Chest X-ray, PA view. Patient: 67 years old, sex F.
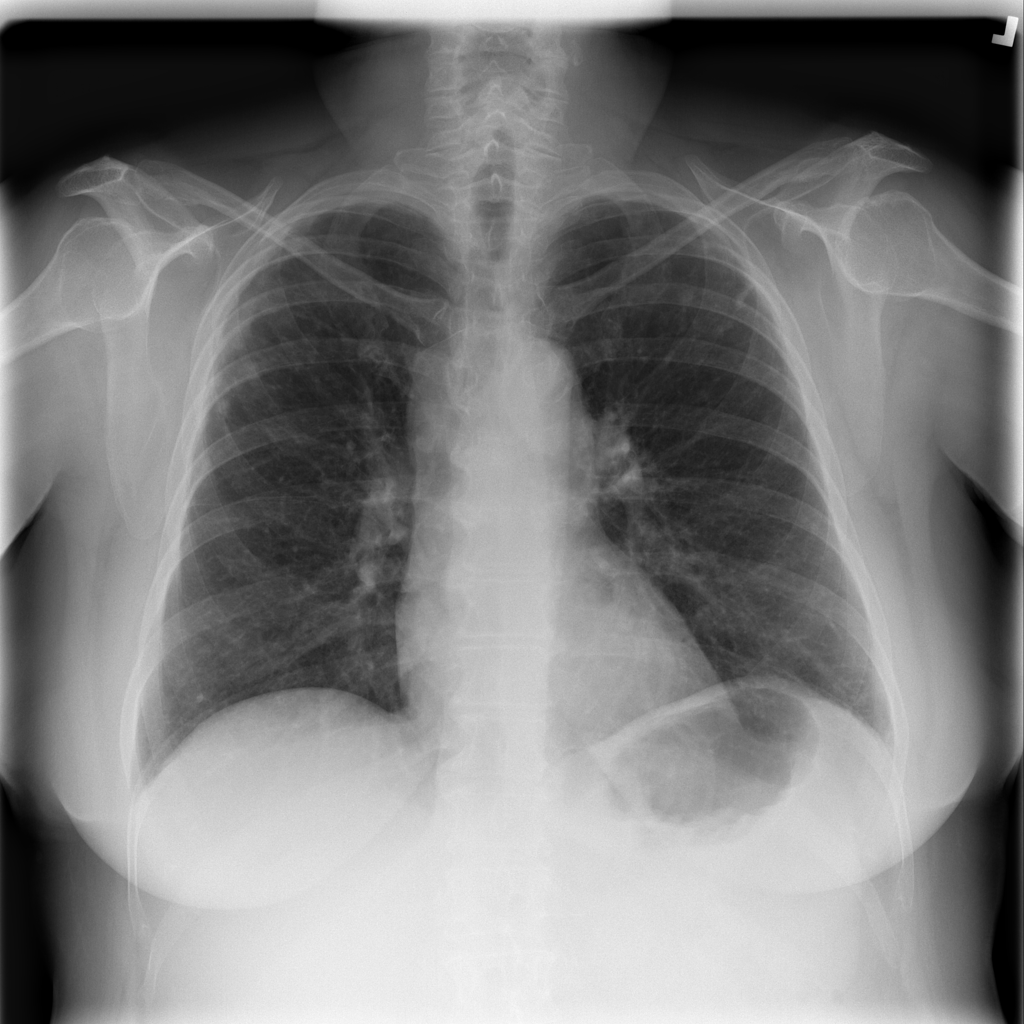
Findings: No Finding